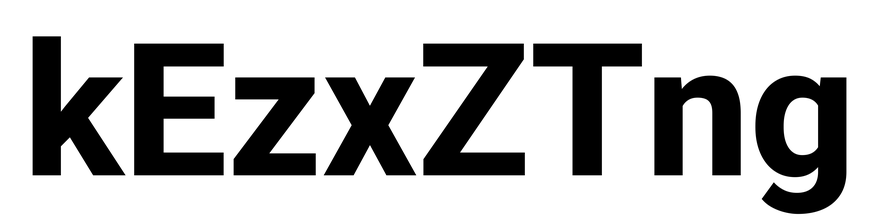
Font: Roboto_ExtraBold